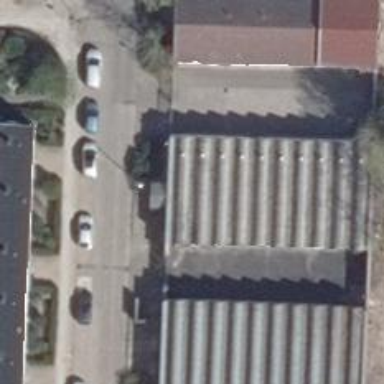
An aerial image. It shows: Veterinary facility.